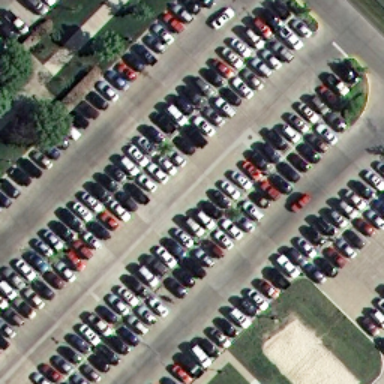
Lots of cars parked in lines in the parking lot .